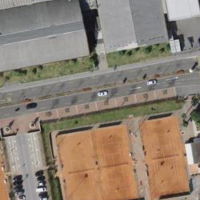
EUNIS habitat code: 53
Species observed at this site:
Helleborus niger
Milvus migrans